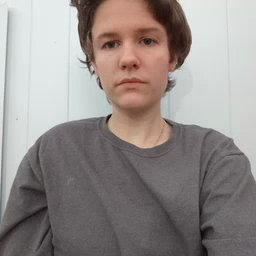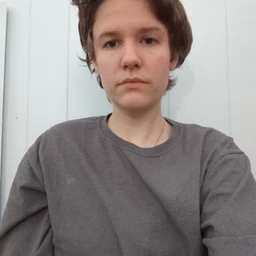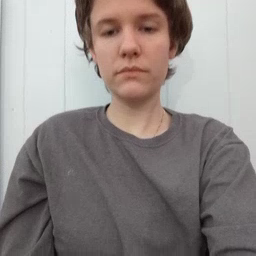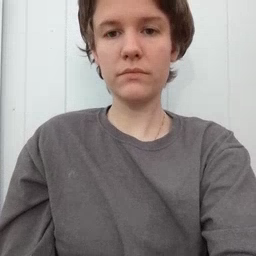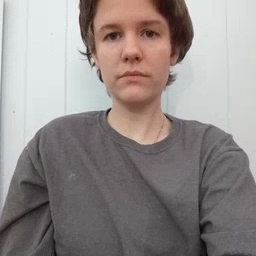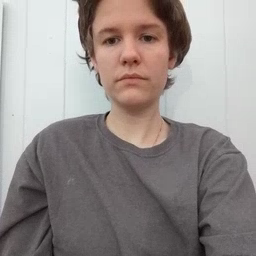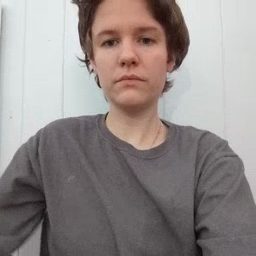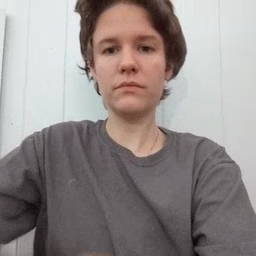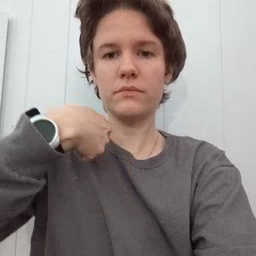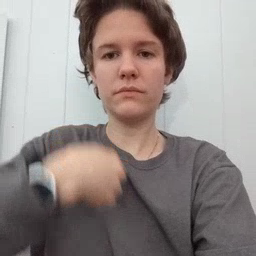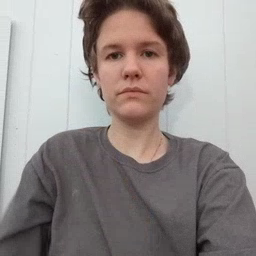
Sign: zipper